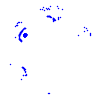
Particle: kaon